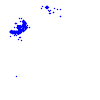
Particle: electron